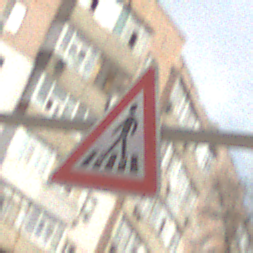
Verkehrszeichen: FussgaengerueberwegRechts
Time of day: MorningAfternoon
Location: Outdoor (Urban)
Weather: PartlyCloudy
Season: NotSpecified
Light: Natural